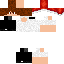
A male human skin with medium skin, wearing brown long hair dressed in a blue tshirt and black pants, featuring a closed mouth.